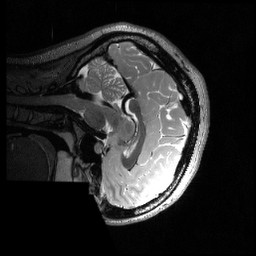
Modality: T2w
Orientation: sagittal
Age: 18
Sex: female
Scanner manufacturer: siemens
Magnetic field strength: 3 T
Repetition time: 3.2 s
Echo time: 0.566 s